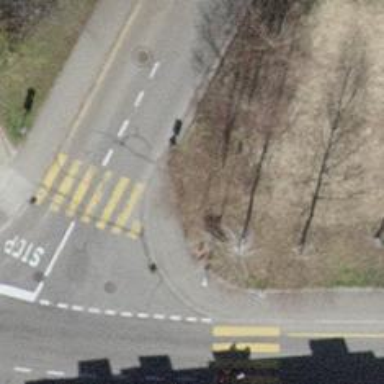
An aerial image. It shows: Kerb barrier.